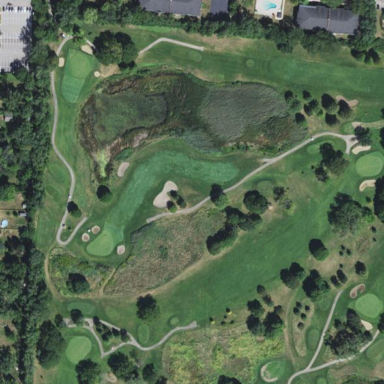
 likely golf fairway with neatly mown grass."